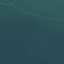
Label: SeaLake